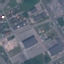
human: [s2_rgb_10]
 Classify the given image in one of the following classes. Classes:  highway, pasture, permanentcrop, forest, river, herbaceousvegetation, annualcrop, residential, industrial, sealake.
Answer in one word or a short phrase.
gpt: Industrial